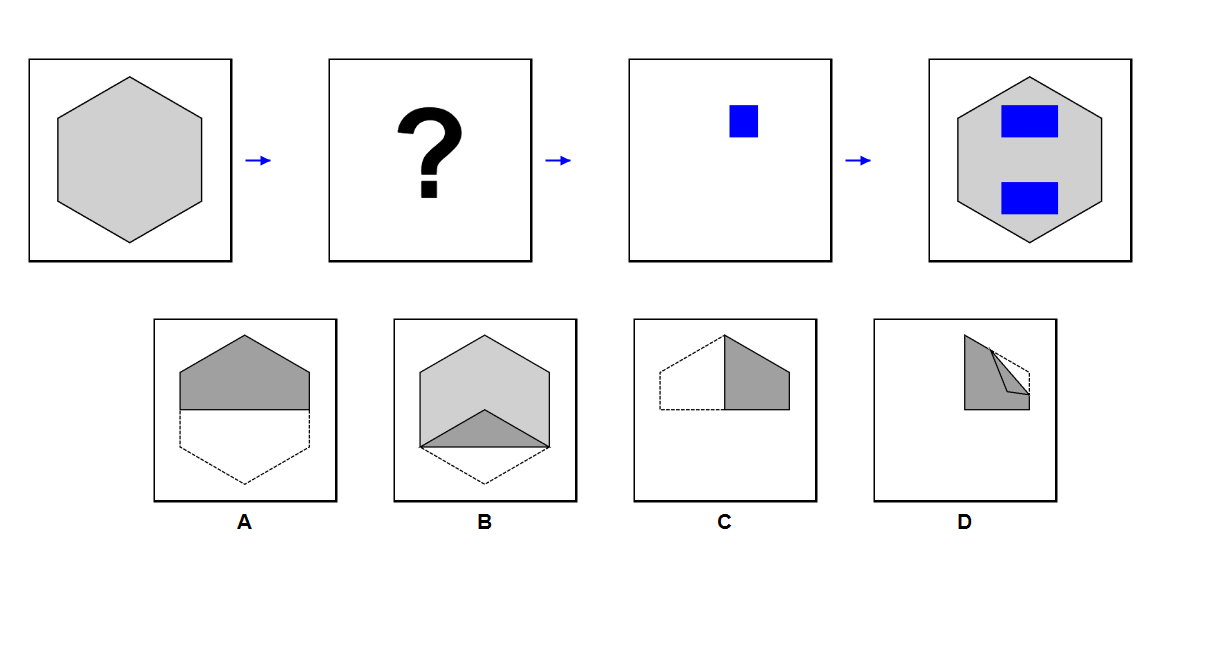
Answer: B